Question: Am trying to line charts depending on the JSON data inputted:
Here's my code:
'''
d3.json("../js/sample2.json", function(data) {
var dataArray = new Array(), k = 0, j = 0, dataArraySize = 0, line, positionNumber,
canvas = d3.select("body").append("svg")
.attr("width", 1000)
.attr("height", 1000)
.attr("border", "black")
heightScale = d3.scale.linear()
.domain([0, 250])
.range([300, 0]);
widthScale = d3.scale.linear()
.domain([0, 200])
.range([0, 700]);
Yaxis = d3.svg.axis()
.ticks(5)
.scale(heightScale)
.orient("left");
Xaxis = d3.svg.axis()
.ticks(10)
.scale(widthScale)
.orient("bottom");
jsonLength = Object.keys(data).length;
group = canvas.append("g")
.attr("class", "grp")
.attr("transform", "translate(100,10)");
// Conversion of JSON data to appropriate data format
for (j = 0; j < jsonLength; j += 2) {
var innerObjArray = new Array();
positionNumber = Object.keys(data[j].position).length;
for (k = 0; k < positionNumber; k++) {
var obj = {};
obj.x = data[j].position[k];
obj.y = data[j + 1].position[k];
innerObjArray.push(obj);
}
dataArray.push(innerObjArray);
}
console.log(dataArray);
dataArraySize = dataArray.length;
//Graphical representation of the dataArray
line = d3.svg.line()
.x(function(d) {
return d.x;
})
.y(function(d) {
return d.y;
});
for (k = 0; k < dataArraySize; k++) {
d3.select(".grp")
.append("path")
.attr("d", line(dataArray[k]))
// .attr("transform", "translate(100,10)")
.attr("fill", "none")
.attr("stroke", "hsl(" + Math.random() * 360 + ",50%,50%)")
.attr("stroke-width", 3);
console.log(dataArray[k]);
}
group.append("g")
.attr("transform", "translate(0, 300 )")
.call(Xaxis)
group.append("g")
.call(Yaxis)
.attr("transform", "translate(0,0)");
});
'''
I have given
'''
heightScale = d3.scale.linear()
.domain([0, 250])
.range([300, 0]);
'''
Which i thought would work,but it didnt.
Here's my :
'''
[{"name": "x1",
"position":[0,60,80,100,200]
},
{"name": "y1",
"position":[0,190,220,160,240]
},
{"name": "x2",
"position":[0,60,80,100,200]
},
{"name": "y2",
"position":[10,90,20,60,40]},
{"name": "x3",
"position":[30,50,70,90,150]
},
{"name": "y3",
"position":[20,160,170,160,150]}]
'''

Right now the chart is starting from the (200,240) position..
The chart is currently inverted as i have started the line at (0,0) ending at (200,240) for the 1st line and so forth..(Inputted through the JSON data)
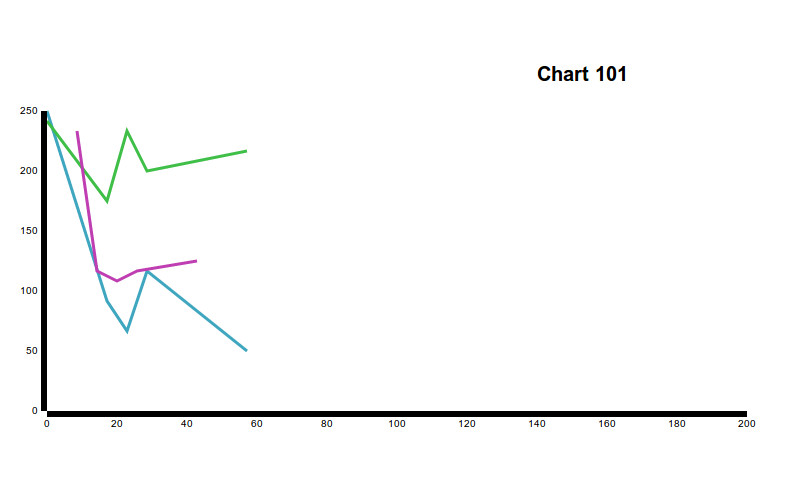
Answer: You have forgotten to use the scales you have defined so items are been plotted using the svg coordinate system (which starts in the top left corner as (0,0).
So when defining the line use 'return widthScale(d.x)' instead of just 'return d.x' and so forth
'''
line = d3.svg.line()
.x(function(d) {
return widthScale(d.x);
})
.y(function(d) {
return heightScale(d.y);
});
'''
See this <URL> for what I think is you are expecting.